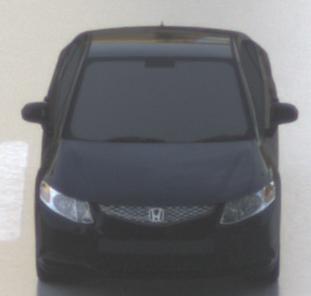
Make: Honda
Model: Civic Limousine 1.8
Detailed model: Civic (IX) Limousine
Model produced from: 2014/05
Model produced until: 2017/06
Doors: 4
Color: black
Road condition: wet road
Daytime: sunrise or sunset
Contrast: medium contrast